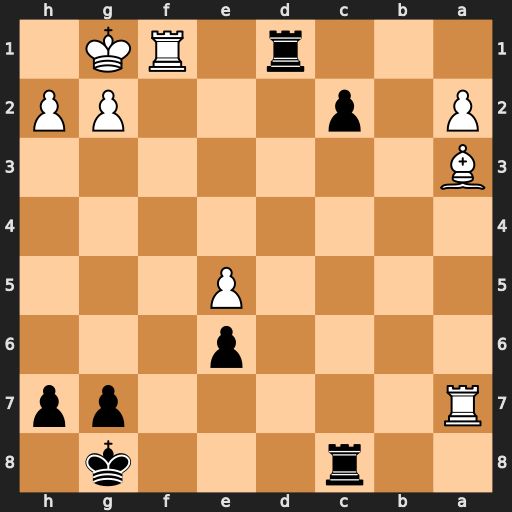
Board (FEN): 2r3k1/R5pp/4p3/4P3/8/B7/P1p3PP/3r1RK1
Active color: b
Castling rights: -
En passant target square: -
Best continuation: Rf8 Rxg7+ Kh8 Bxf8 Rxf1+ Kxf1 c1=Q+